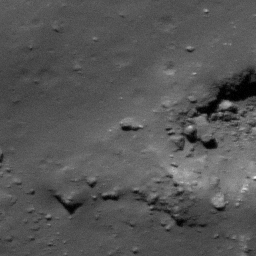
Pit: Tycho 17a
Host crater: Tycho
Host type: impact_melt
Lunar coordinates: latitude -43.085, longitude 348.242